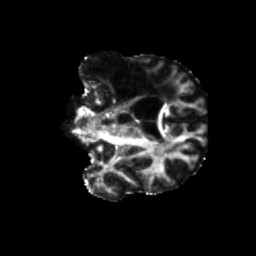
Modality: FA
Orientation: coronal
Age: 41
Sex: male
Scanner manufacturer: siemens
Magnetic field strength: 3 T
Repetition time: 5.25 s
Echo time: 0.08 s